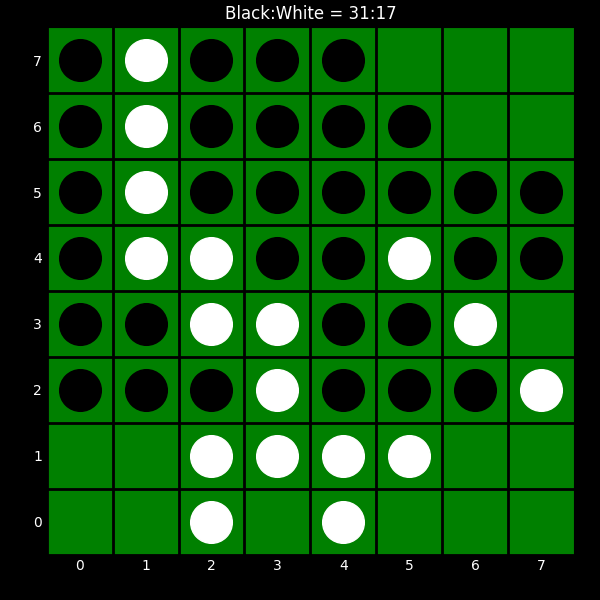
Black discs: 31
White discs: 17